Interaction volume radius: 5 \u00c5
Interaction volume height: 20 \u00c5
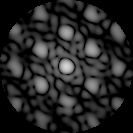
Disorder parameter: 0.321